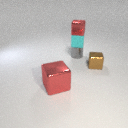
small gray metal cylinder below small red metal cube